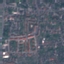
Land use / land cover: Residential